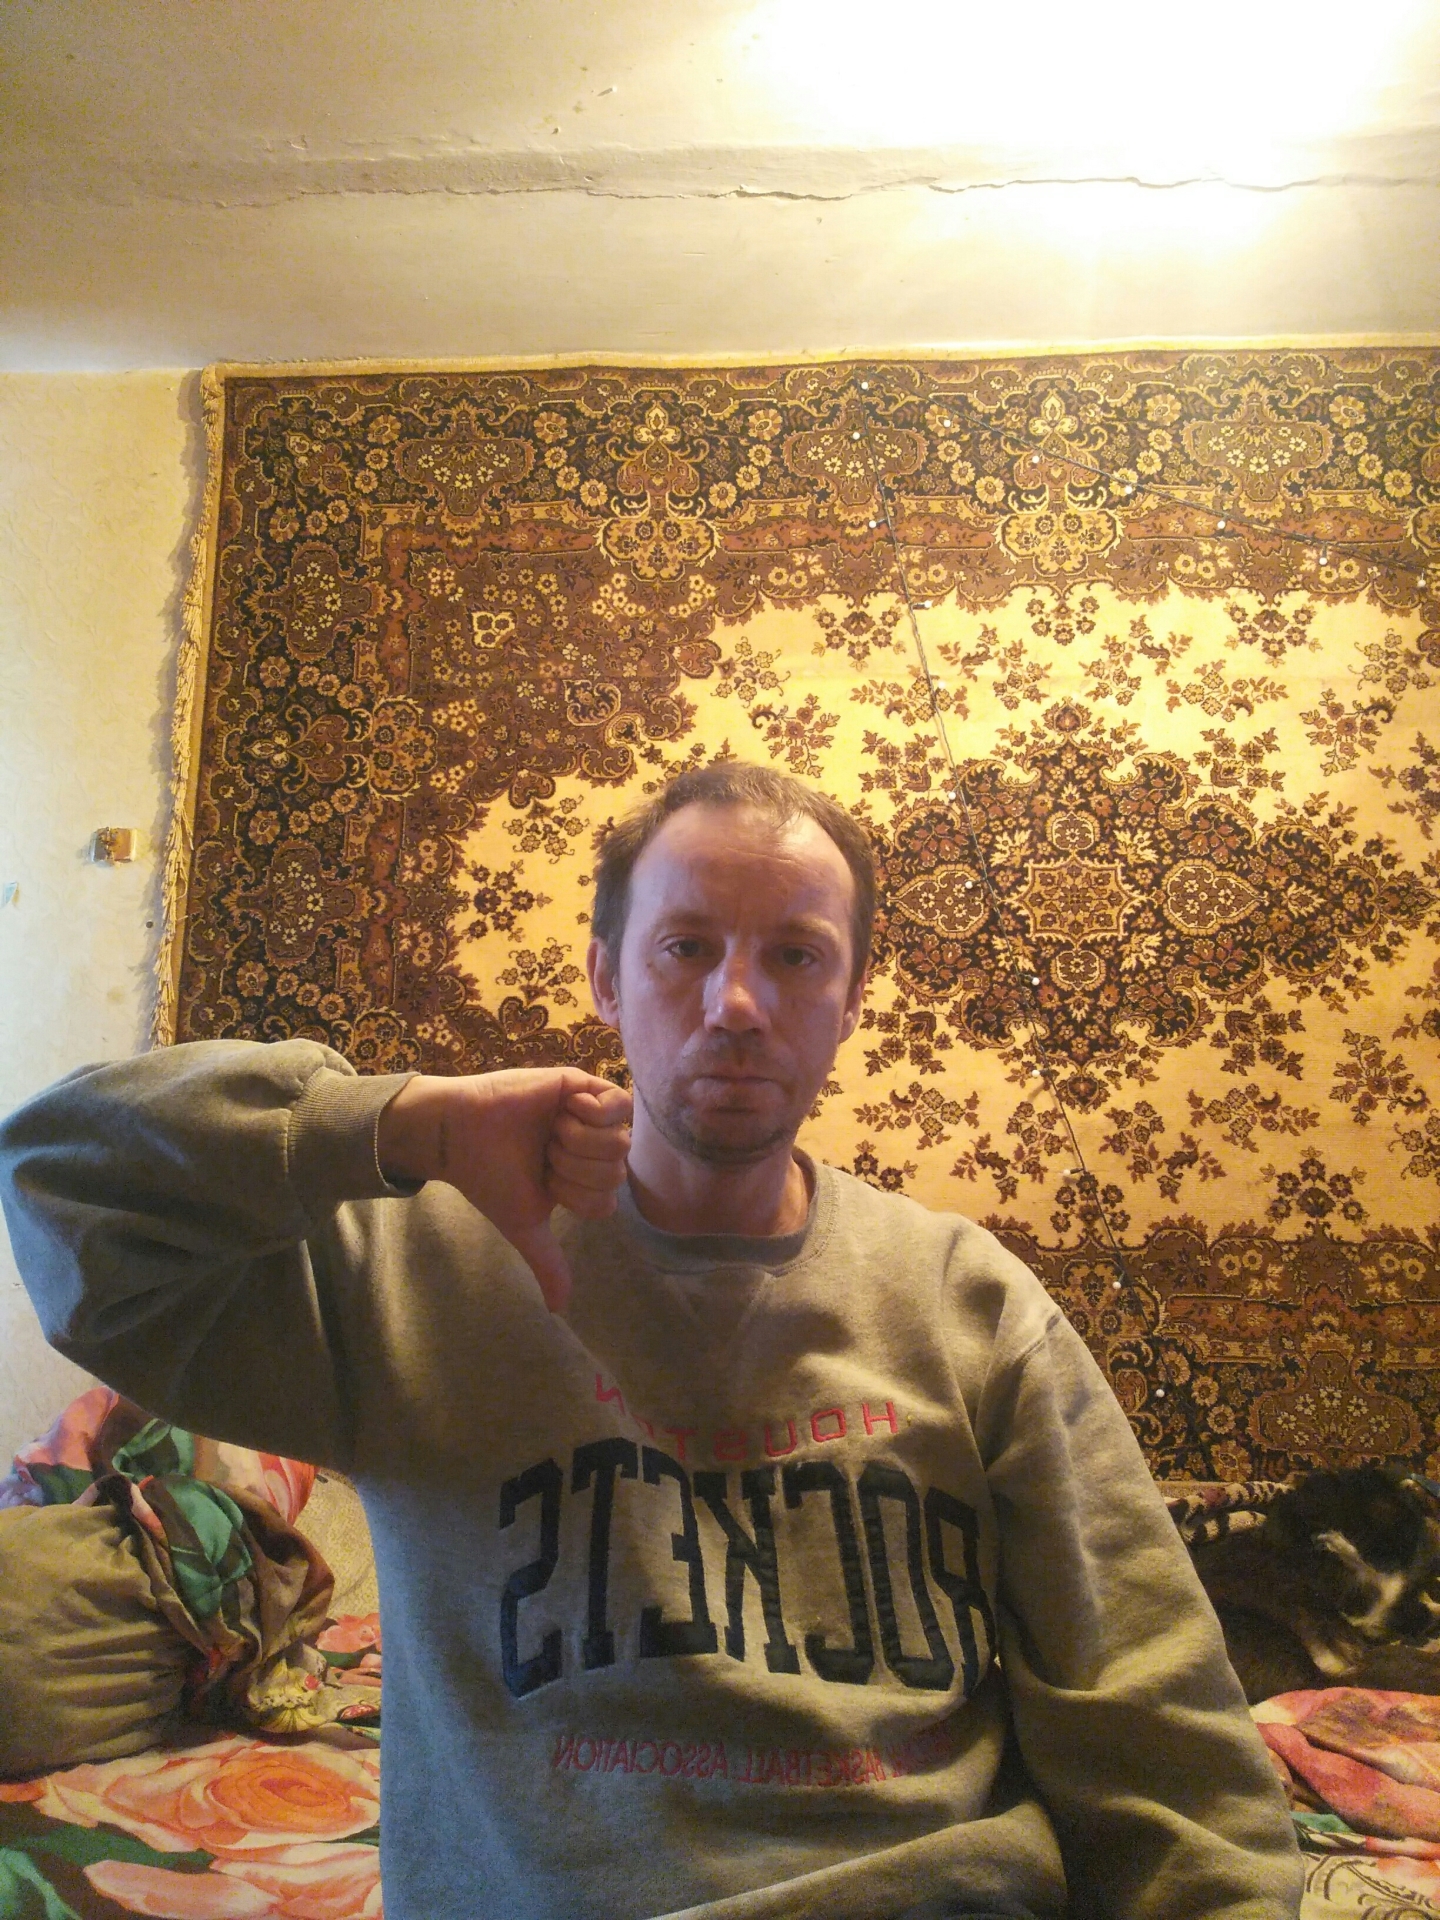
Label: noise